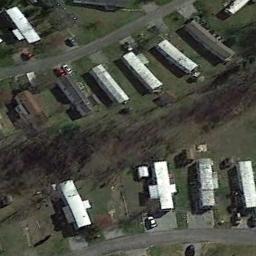
Label: residential